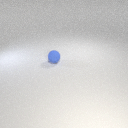
small blue rubber sphere